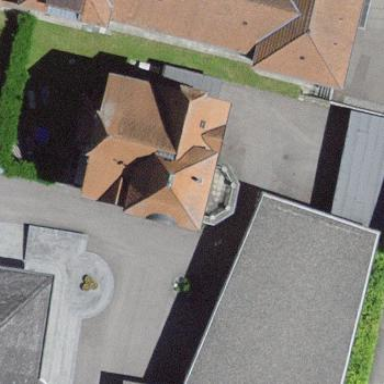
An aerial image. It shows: Residential building.